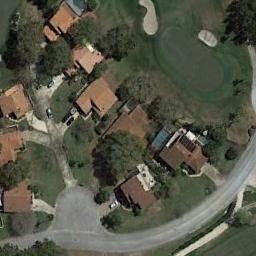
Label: medium_residential